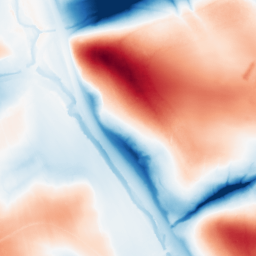
Category: classical
Decomposition family: gaussian_anisotropic
Decomposition parameters: sigma_x: 5
sigma_y: 50
Upsampling method: sinc_hamming
Upsampling parameters: scale: 2
kernel_size: 8
Upsampling scale: 2